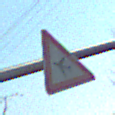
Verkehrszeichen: FlugbetriebRechts
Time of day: MorningAfternoon
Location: Outdoor (Suburban)
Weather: Clear
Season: NotSpecified
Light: Natural